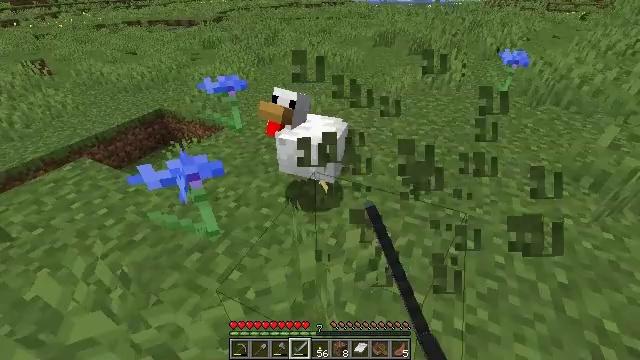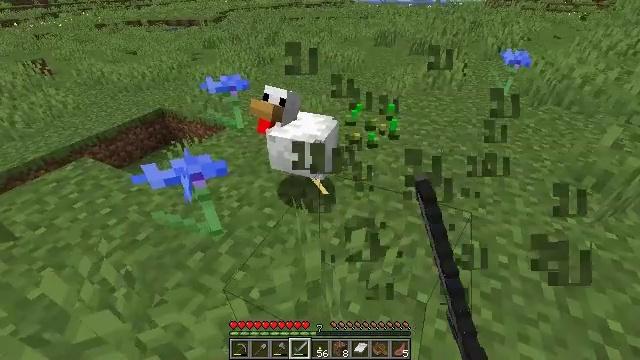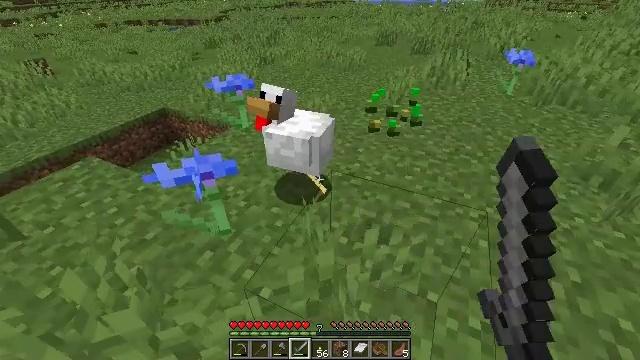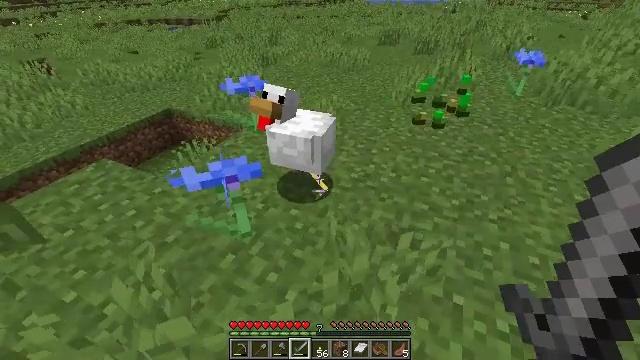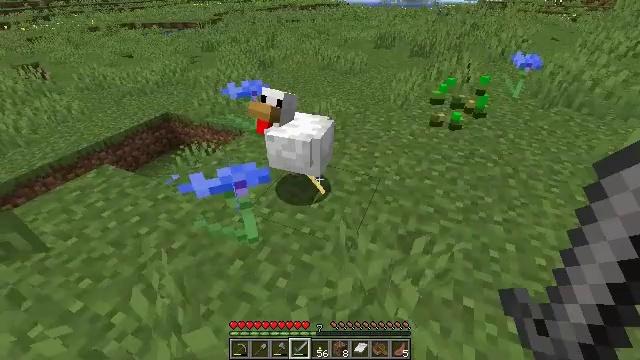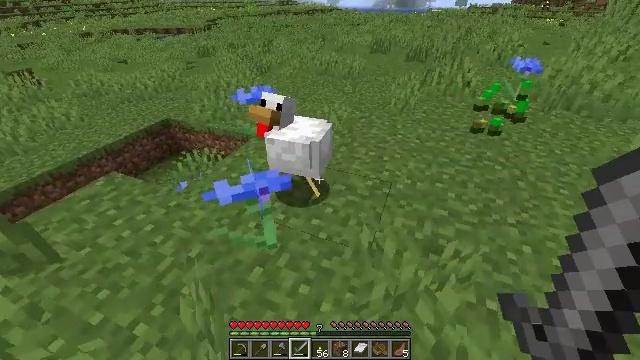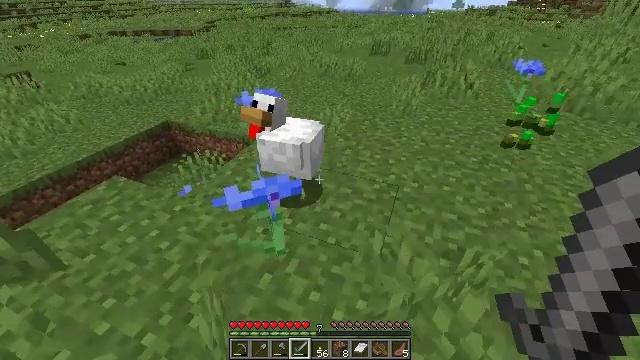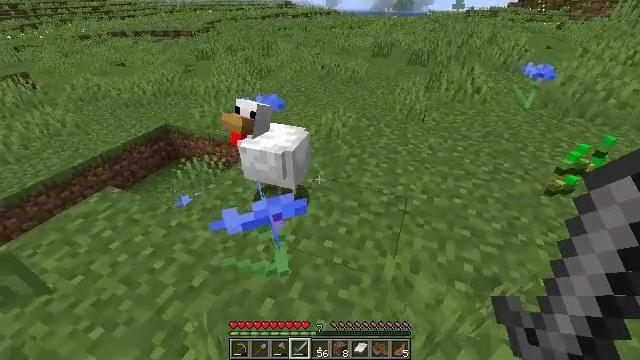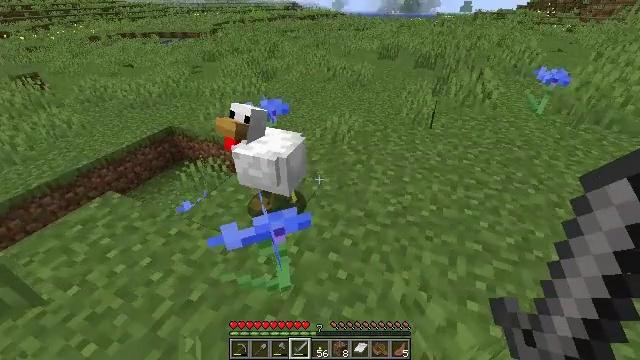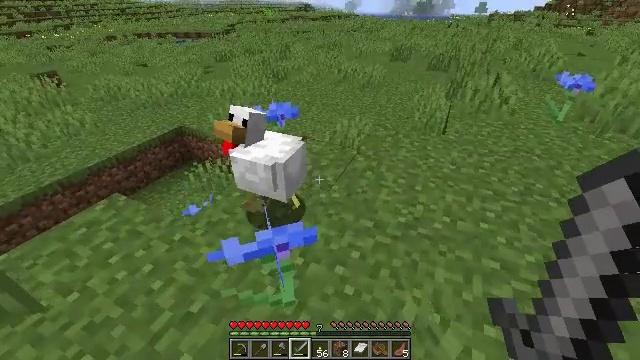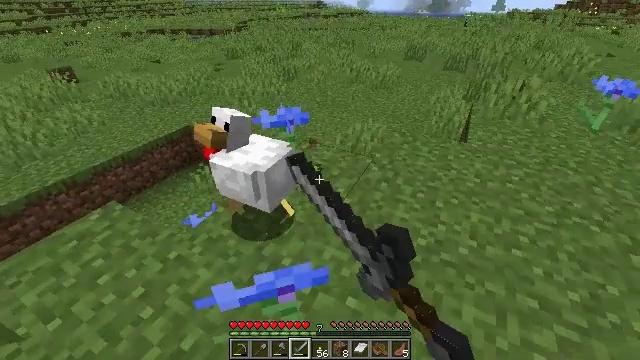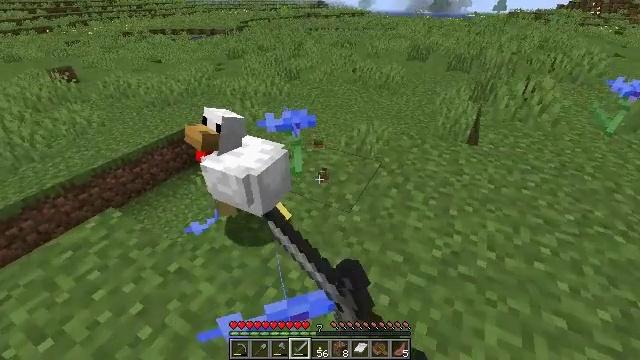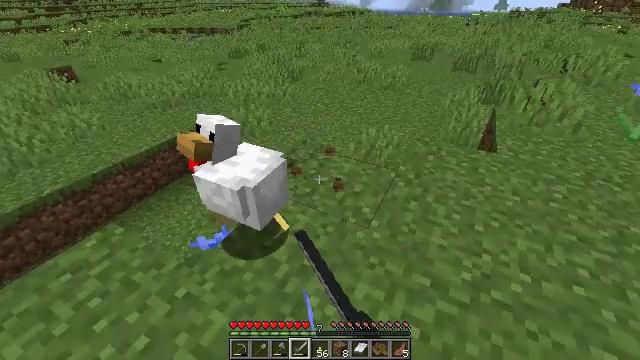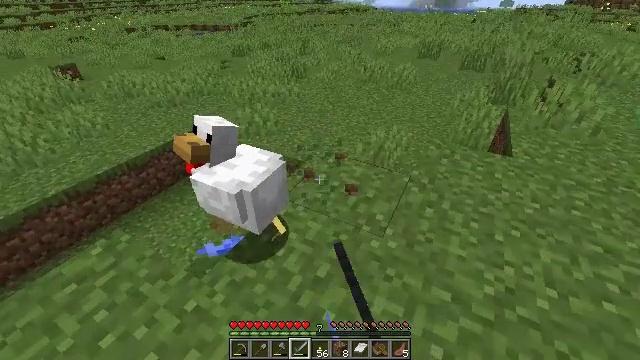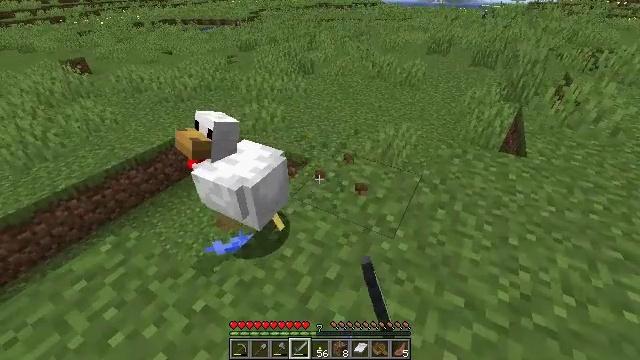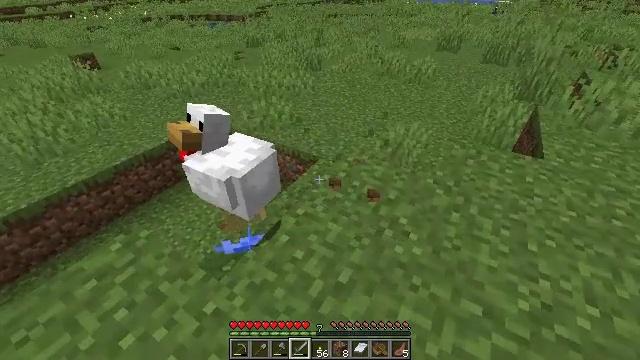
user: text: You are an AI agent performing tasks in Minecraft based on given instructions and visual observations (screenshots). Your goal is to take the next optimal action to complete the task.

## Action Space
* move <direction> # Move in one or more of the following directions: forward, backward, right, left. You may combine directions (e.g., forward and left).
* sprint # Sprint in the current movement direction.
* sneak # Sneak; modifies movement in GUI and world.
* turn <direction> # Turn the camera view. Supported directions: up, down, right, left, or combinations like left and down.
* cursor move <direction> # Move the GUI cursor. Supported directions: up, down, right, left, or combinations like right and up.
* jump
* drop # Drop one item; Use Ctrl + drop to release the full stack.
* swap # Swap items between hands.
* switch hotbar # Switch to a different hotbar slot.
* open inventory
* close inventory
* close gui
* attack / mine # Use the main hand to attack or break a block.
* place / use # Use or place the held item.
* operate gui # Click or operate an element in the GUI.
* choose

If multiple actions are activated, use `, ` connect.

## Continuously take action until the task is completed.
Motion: motion action
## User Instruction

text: Harvest a cornflower from the meadow.
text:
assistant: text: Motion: no_op
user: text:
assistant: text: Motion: move left
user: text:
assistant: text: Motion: move left
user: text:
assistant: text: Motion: move left, turn right
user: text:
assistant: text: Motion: turn right
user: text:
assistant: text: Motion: move forward
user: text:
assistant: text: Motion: move forward
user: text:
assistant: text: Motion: move forward, turn left
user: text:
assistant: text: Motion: move forward, turn left, attack / mine
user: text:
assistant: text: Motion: move forward and move left, turn left, attack / mine
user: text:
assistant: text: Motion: move forward and move left, attack / mine
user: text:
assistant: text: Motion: move forward and move left, attack / mine
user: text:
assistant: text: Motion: no_op
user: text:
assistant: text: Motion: turn left
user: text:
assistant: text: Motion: turn left
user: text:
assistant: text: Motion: turn left and down
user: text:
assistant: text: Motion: no_op